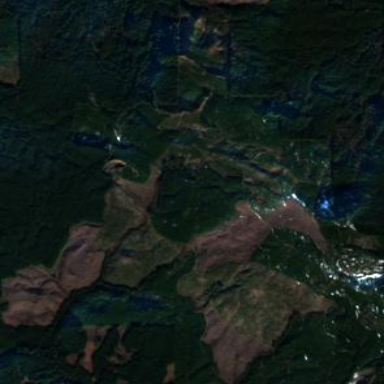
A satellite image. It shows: Clearcut area created by human activity.